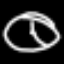
Label: clock